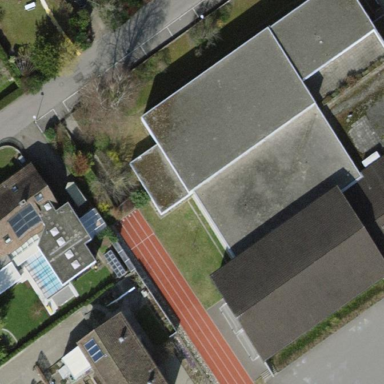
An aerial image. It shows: Swimming sports centre in building.